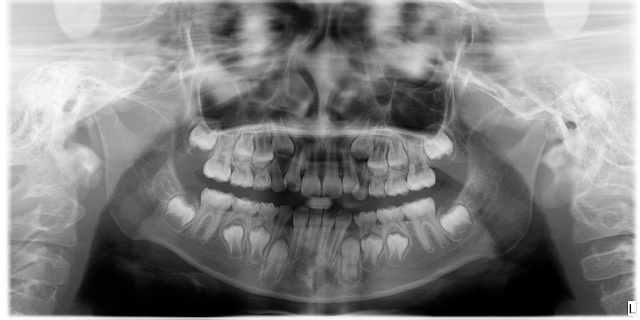
child